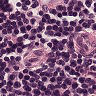
Metastatic tissue present: no